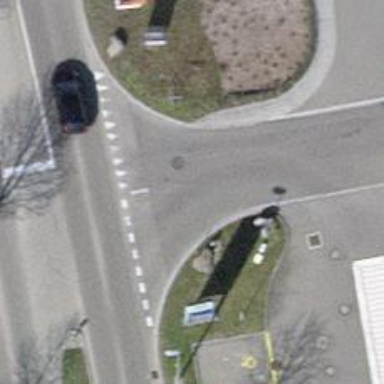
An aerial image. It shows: Road with "give way" sign.